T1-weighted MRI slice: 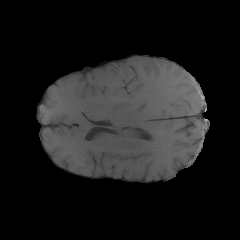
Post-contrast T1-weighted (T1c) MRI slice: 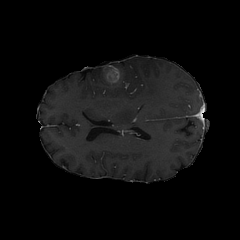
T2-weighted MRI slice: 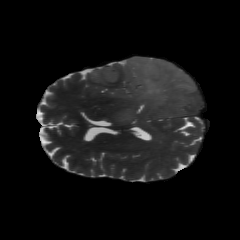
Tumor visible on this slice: yes